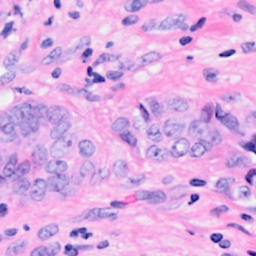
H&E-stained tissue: Breast